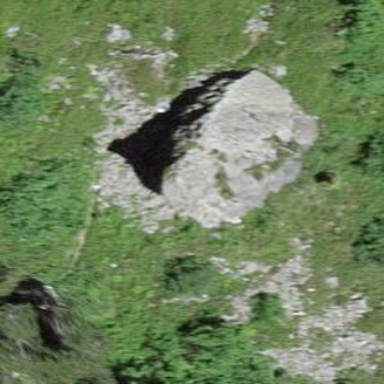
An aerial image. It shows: Natural rock formation.